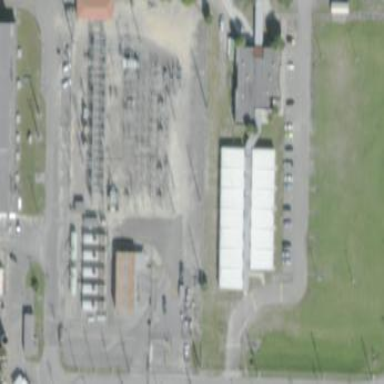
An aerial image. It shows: Outdoor distribution power substation.